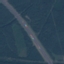
Label: Highway